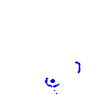
Particle: pion